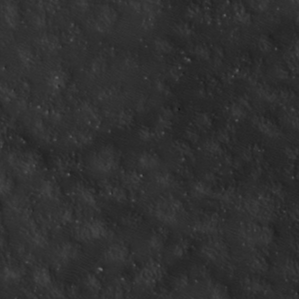
Label: non_frost